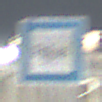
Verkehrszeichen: Polizei
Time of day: Night
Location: Outdoor (Urban)
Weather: PartlyCloudy
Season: NotSpecified
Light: Artificial